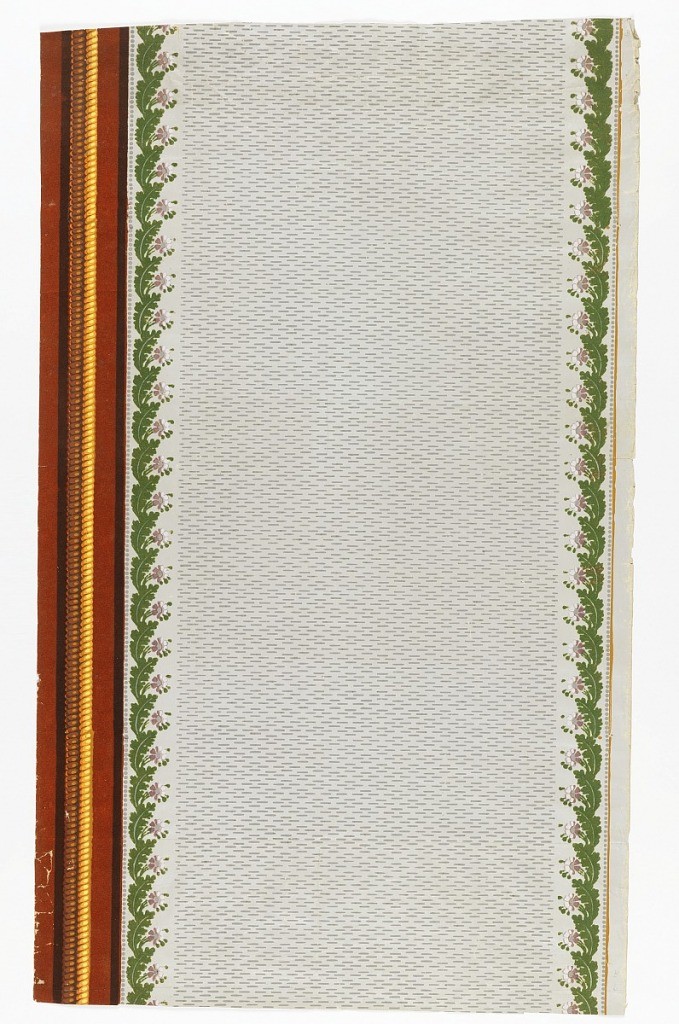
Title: Sidewall
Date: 1810–20
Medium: Block-printed and flocked on handmade paper
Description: Wide area of all-over pattern of gray lines on gray satin ground, flanked by two vertical bands of white and lavender flowers and green flock leaves, and one band of brown rope on flocked maroon ground.